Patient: sex M, age 75
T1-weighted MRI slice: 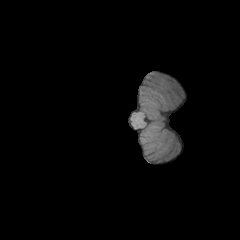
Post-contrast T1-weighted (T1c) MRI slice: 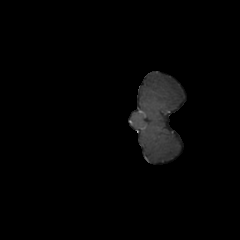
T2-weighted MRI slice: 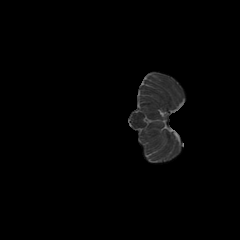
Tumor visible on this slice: no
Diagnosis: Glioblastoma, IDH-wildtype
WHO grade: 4